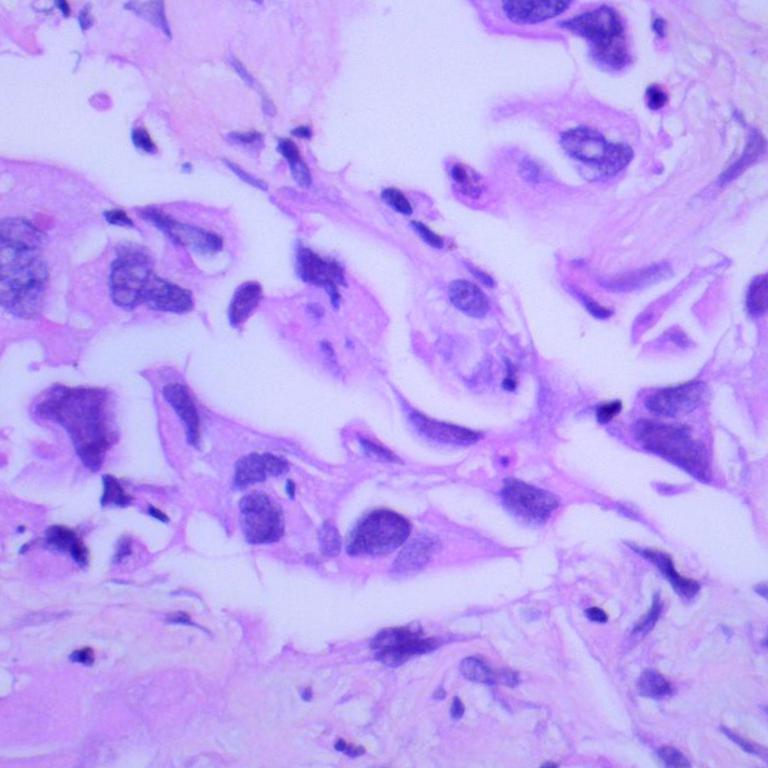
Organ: lung
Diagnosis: adenocarcinomas